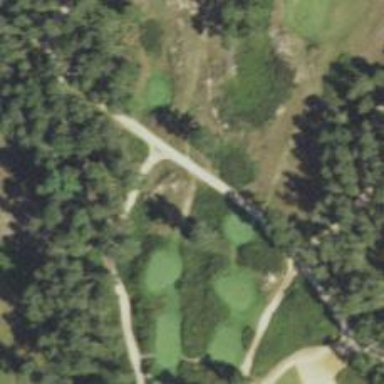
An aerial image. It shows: Path used for both walking and golf.